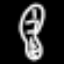
Label: donut